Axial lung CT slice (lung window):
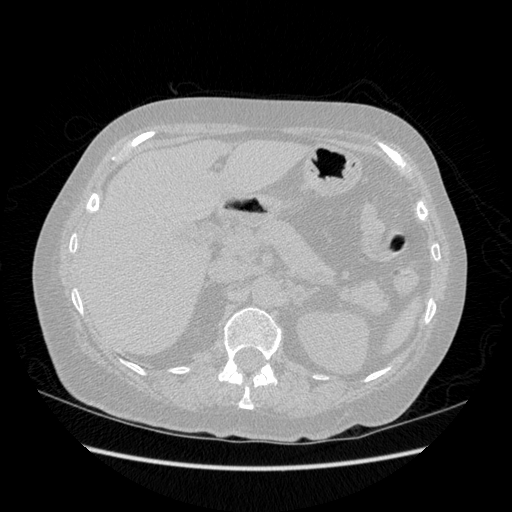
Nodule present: no